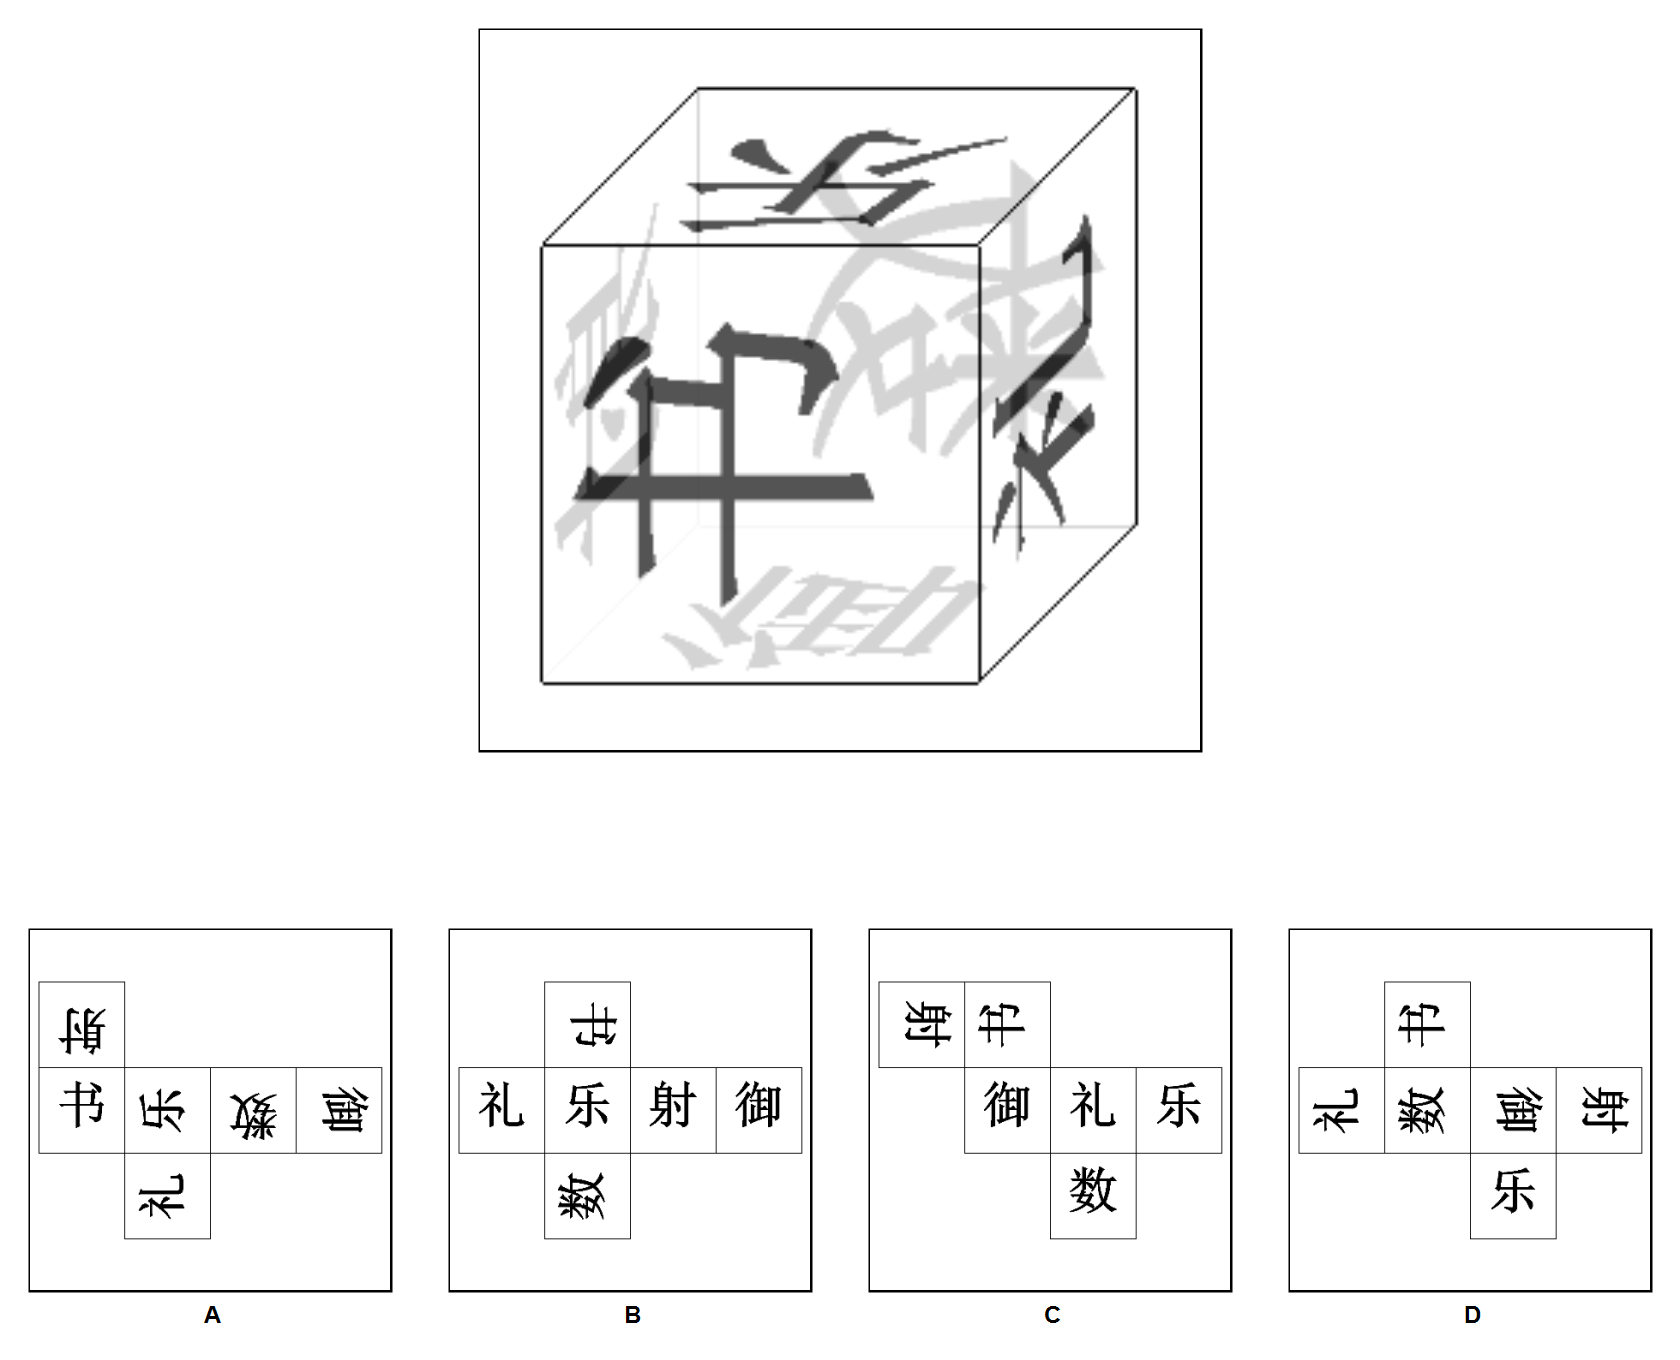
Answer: D